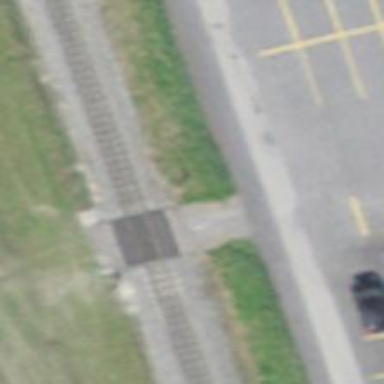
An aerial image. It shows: Crossing for the railway.